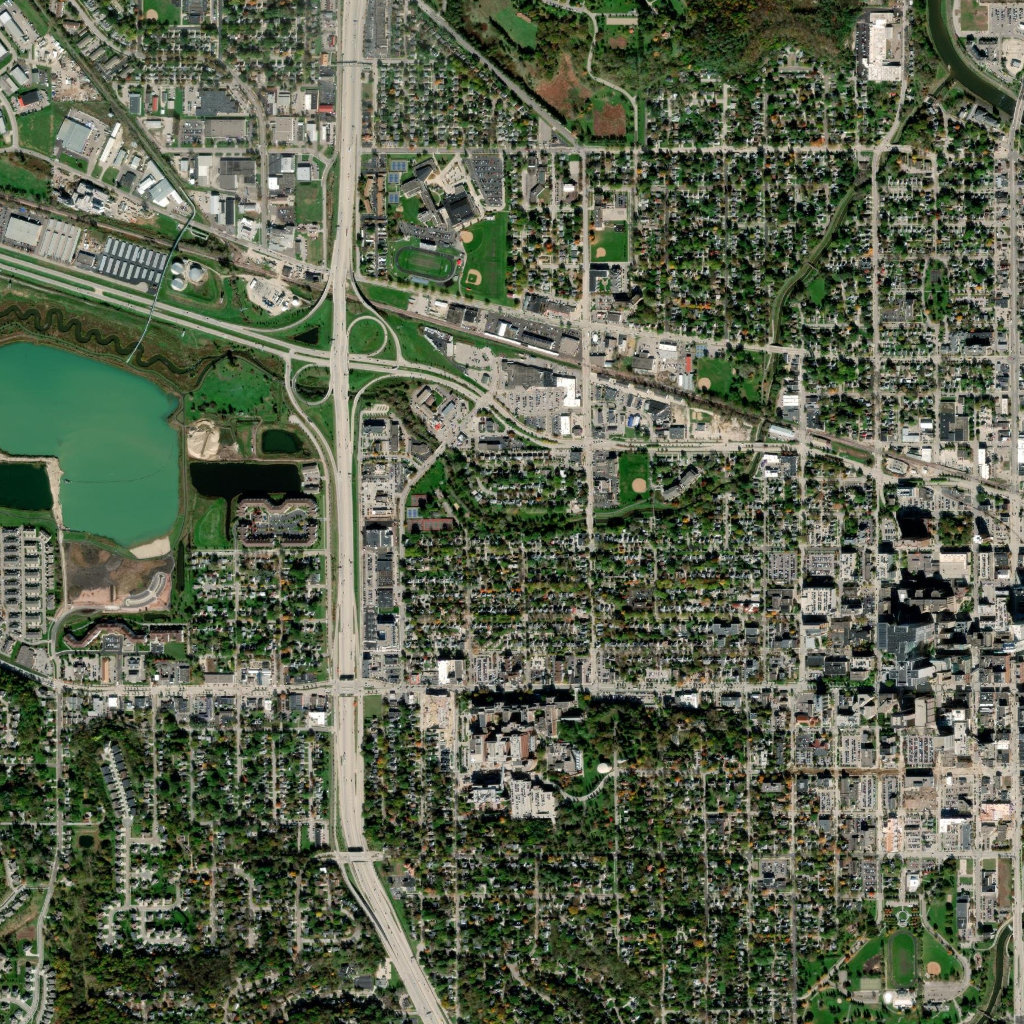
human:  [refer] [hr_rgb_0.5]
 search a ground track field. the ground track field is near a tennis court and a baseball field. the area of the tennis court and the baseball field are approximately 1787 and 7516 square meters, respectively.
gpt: <box>[[38, 24, 44, 27, 0]]</box>

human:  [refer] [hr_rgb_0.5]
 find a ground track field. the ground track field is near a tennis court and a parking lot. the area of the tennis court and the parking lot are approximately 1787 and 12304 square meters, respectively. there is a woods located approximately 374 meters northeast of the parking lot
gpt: <box>[[38, 24, 44, 27, 0]]</box>